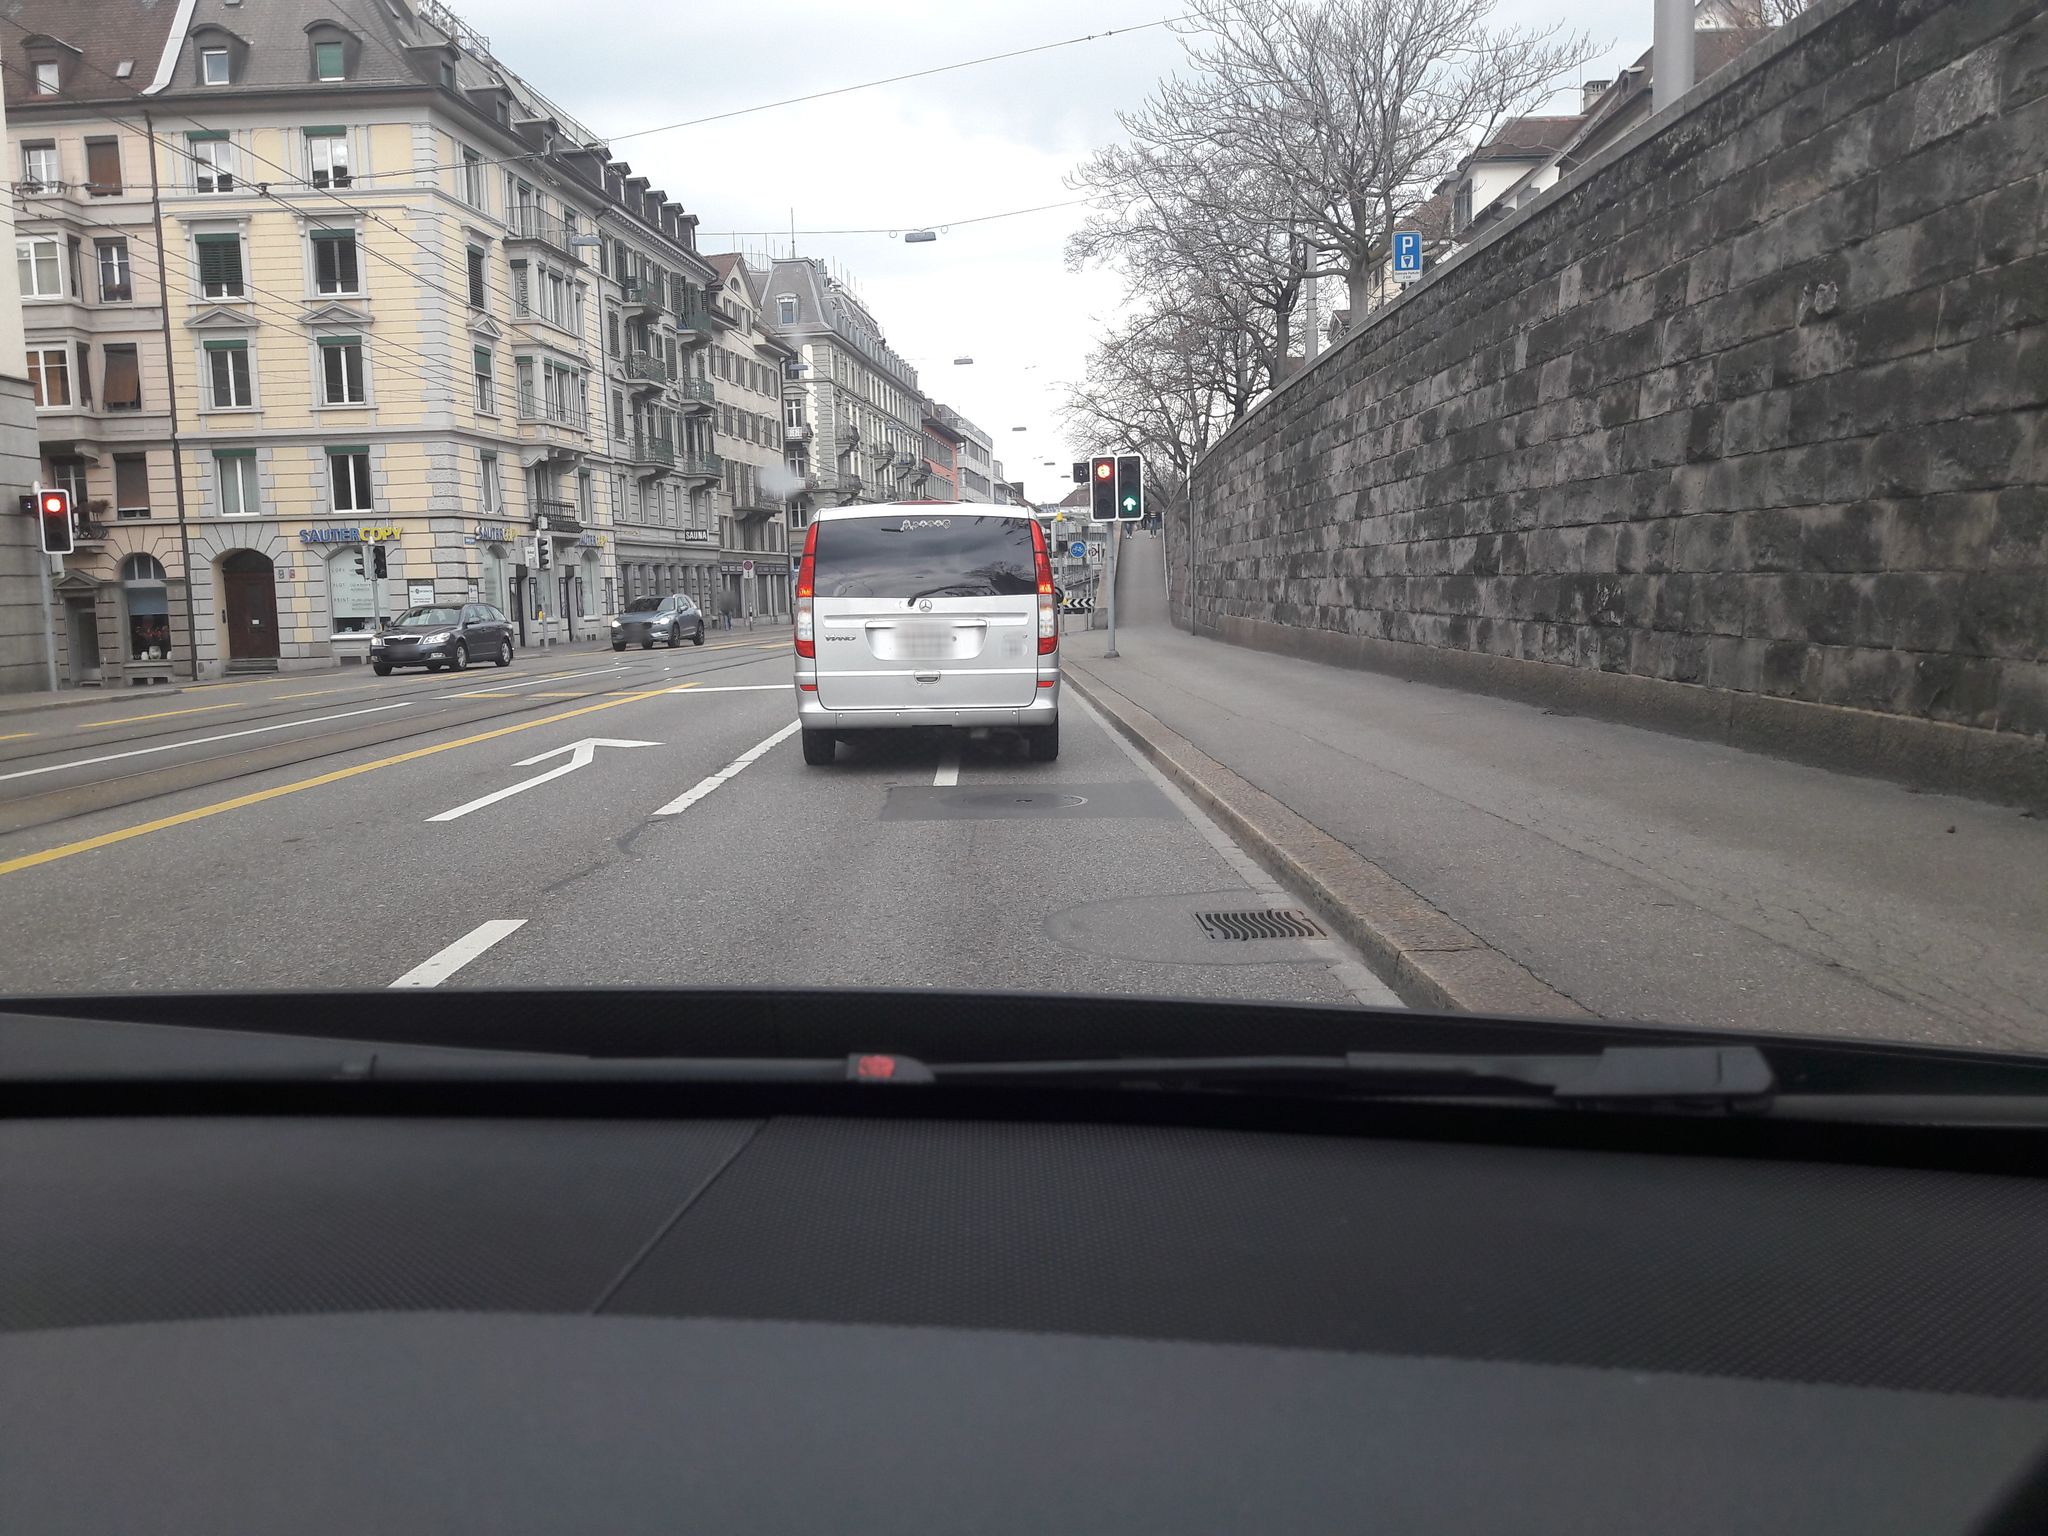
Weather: snowy
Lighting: day
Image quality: good
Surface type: driving surface
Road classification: tertiary
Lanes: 5
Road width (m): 15
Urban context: urban centre
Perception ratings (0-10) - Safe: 7.54, Lively: 5.45, Beautiful: 4.88, Boring: 2.23, Depressing: 1.95, Wealthy: 5.83